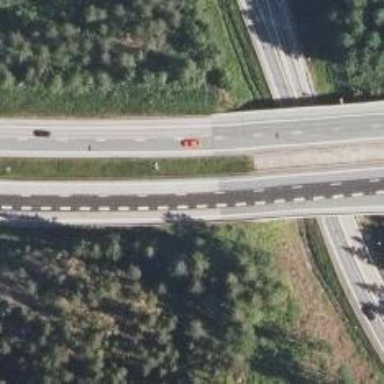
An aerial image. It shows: Asphalt motorway.